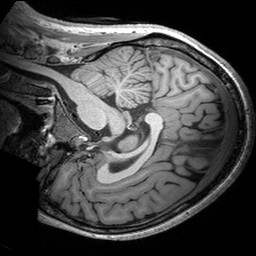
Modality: T1w
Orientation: sagittal
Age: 22
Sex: female
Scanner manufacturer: siemens
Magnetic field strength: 3 T
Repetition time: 2.53 s
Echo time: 0.00299 s